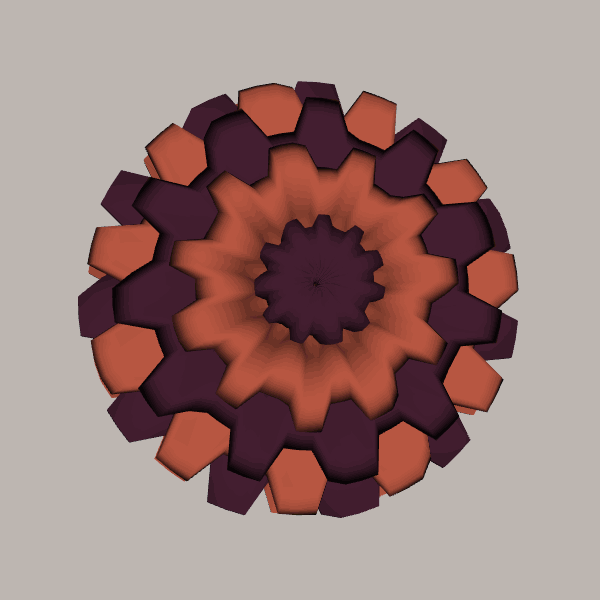
Background: light